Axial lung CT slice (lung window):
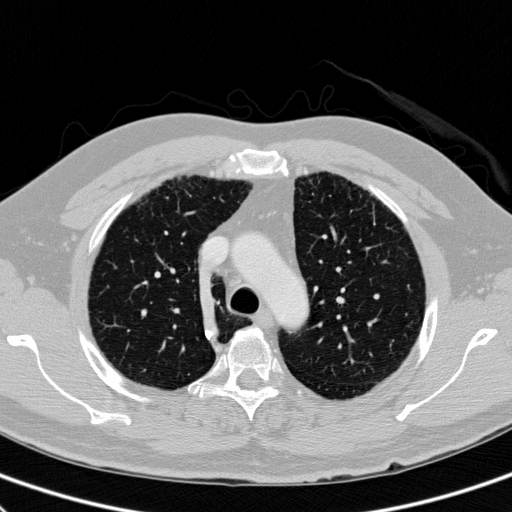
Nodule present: no